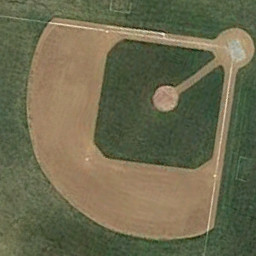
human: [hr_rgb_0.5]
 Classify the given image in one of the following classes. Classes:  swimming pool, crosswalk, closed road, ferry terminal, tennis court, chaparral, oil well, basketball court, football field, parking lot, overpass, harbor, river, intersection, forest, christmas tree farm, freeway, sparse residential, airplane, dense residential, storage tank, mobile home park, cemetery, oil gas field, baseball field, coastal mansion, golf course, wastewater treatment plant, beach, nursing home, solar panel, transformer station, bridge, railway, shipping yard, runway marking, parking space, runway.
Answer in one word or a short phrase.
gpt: baseball field